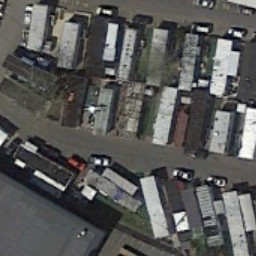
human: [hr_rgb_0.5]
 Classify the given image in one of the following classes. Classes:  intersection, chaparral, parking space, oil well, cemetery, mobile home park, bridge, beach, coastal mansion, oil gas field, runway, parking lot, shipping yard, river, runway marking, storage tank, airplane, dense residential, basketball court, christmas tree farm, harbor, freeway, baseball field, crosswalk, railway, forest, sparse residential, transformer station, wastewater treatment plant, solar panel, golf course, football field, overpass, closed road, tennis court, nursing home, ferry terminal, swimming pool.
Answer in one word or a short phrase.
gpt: mobile home park